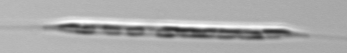
Label: Rhizosolenia